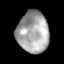
Tissue: skin
Cell type: Others
Senescence score: 0.7888
Nuclear area (px): 1283
Mean DAPI intensity: 165.291